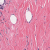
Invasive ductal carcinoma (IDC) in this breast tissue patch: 1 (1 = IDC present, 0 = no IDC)